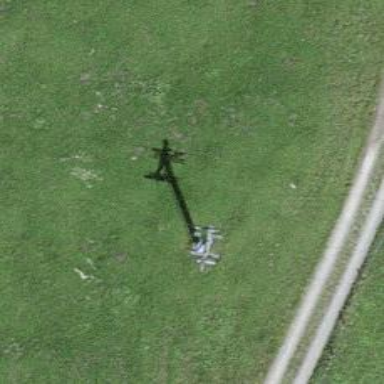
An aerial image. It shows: Pylon for aerialway.